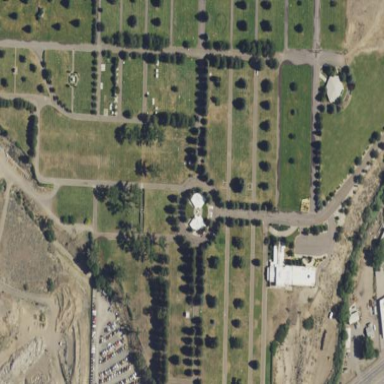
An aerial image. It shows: Cemetery.